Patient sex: M
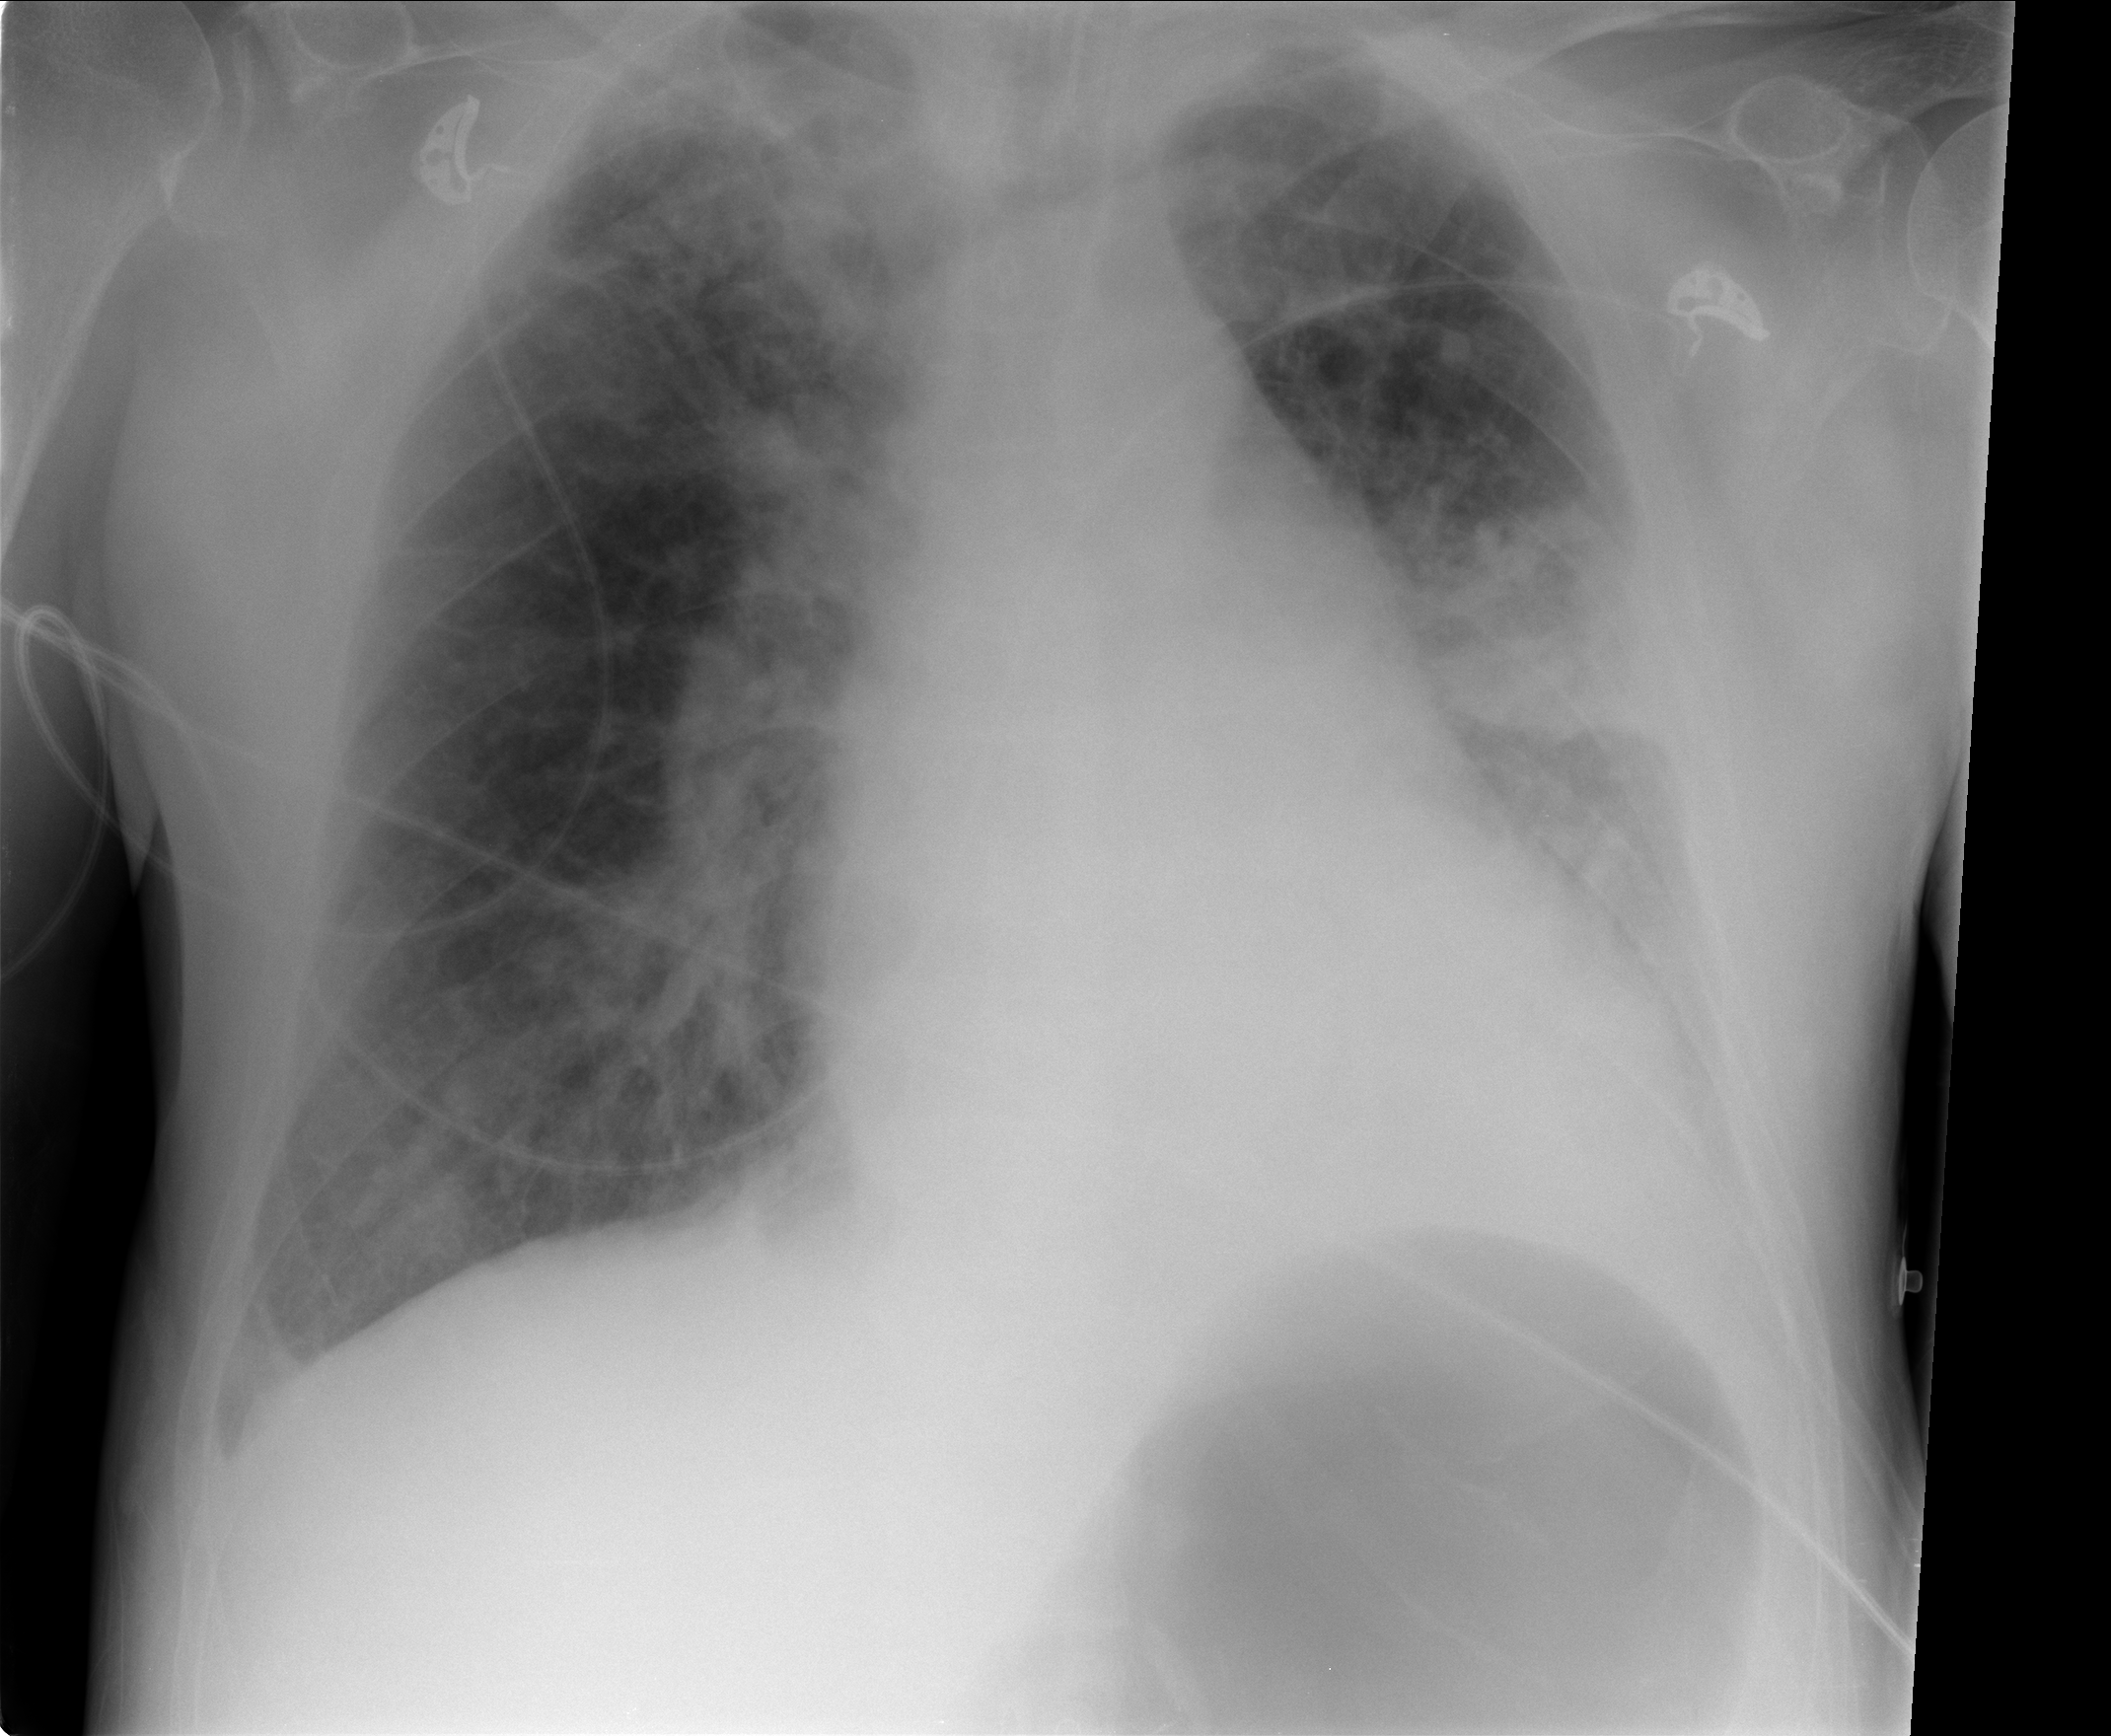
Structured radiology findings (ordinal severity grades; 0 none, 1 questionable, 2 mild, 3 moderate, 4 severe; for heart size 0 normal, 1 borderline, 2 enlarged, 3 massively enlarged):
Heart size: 1
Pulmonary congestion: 0
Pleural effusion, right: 0
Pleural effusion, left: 2
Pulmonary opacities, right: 2
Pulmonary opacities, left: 3
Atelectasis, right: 0
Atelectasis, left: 2